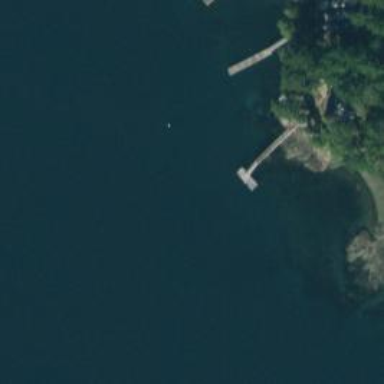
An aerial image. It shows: Man-made pier.